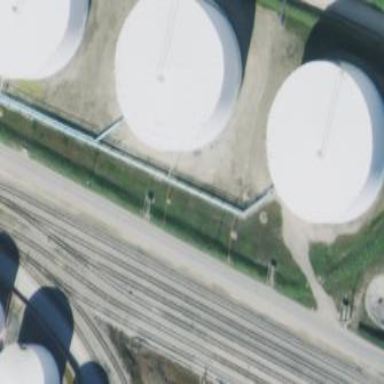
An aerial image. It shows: Storage tank created as man-made structure.